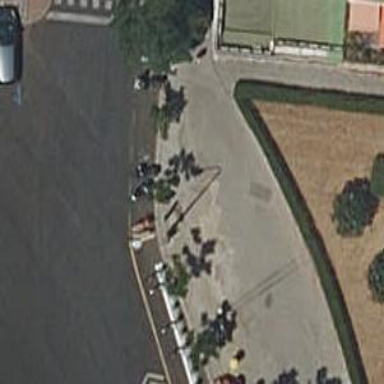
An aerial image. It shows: Motorcycle parking facility.